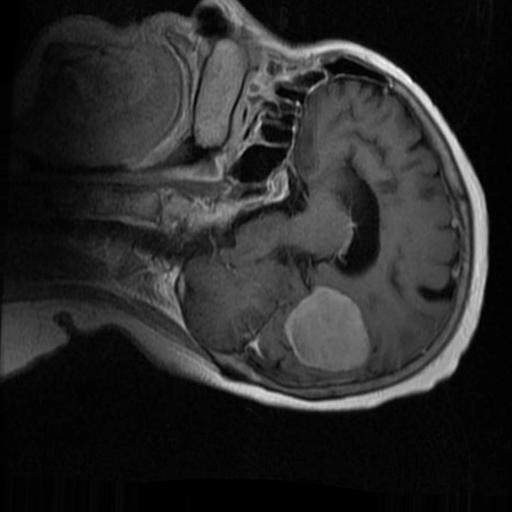
Label: brain_menin